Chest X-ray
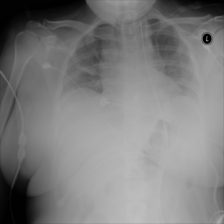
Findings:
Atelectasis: positive
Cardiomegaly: negative
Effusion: negative
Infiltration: negative
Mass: negative
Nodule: negative
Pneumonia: negative
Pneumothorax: negative
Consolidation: negative
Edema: negative
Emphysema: negative
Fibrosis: negative
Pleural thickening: negative
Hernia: negative